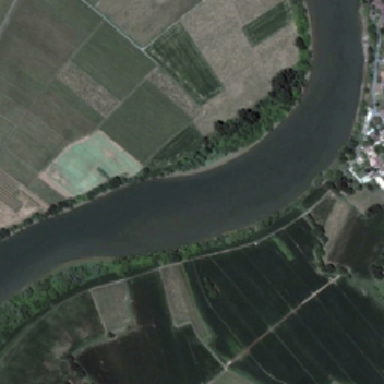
There is a residential area near green farmland .